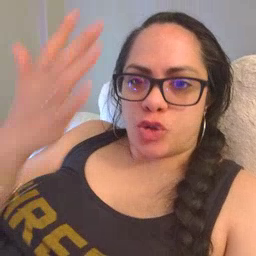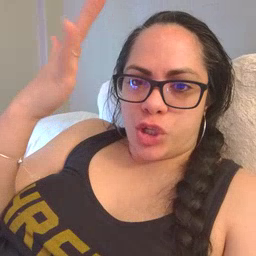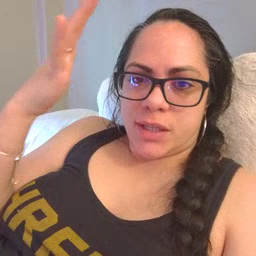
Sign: tree